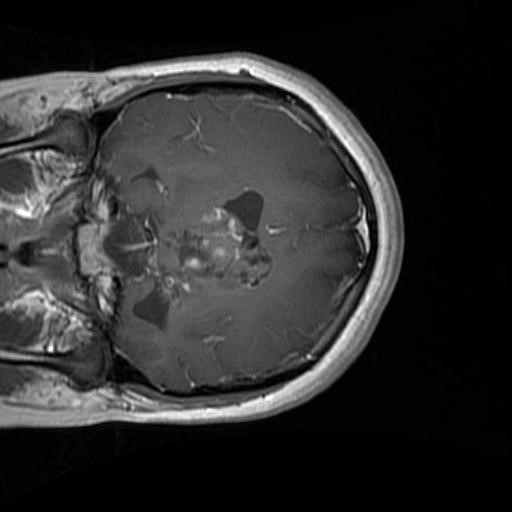
Label: brain_glioma